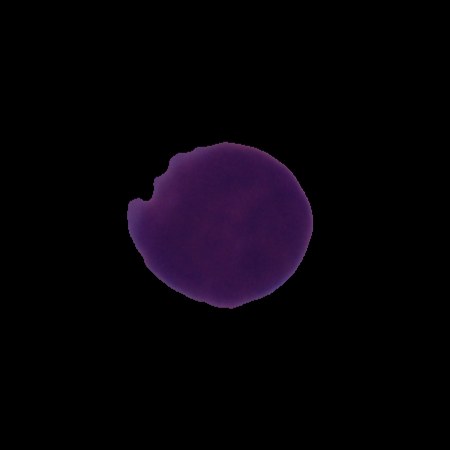
Label: cancer